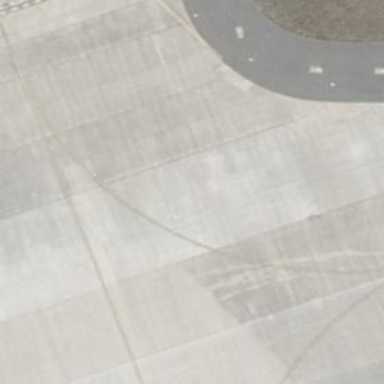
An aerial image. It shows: Concrete taxiway at the airport.